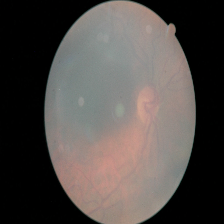
Diabetic retinopathy grade: Moderate